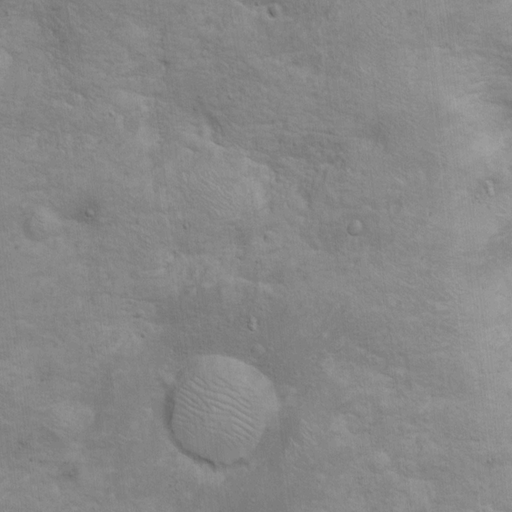
Classes present: Background